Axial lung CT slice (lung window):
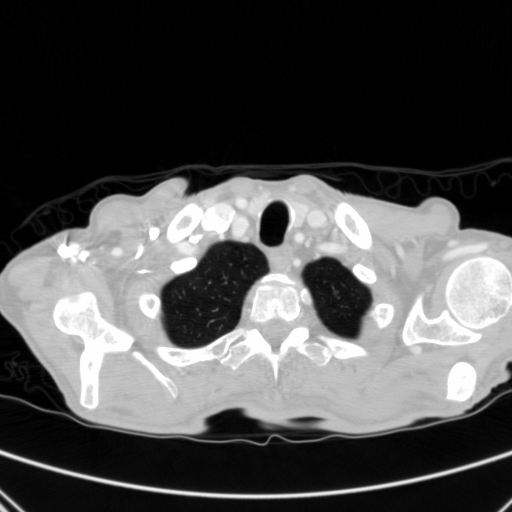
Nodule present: yes
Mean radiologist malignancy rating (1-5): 3